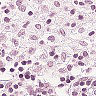
Metastatic tissue present: no